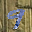
Label: 9